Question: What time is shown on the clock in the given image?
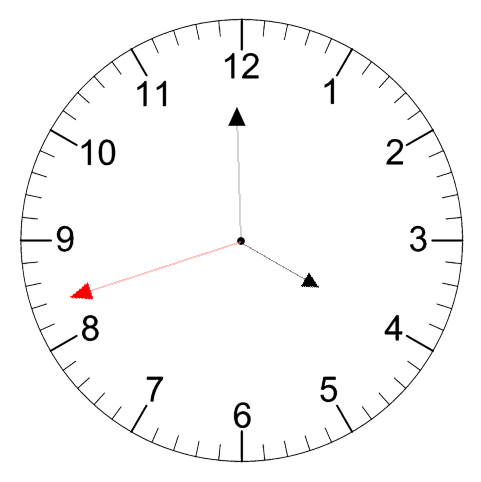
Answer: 03:59:42